Question: Is it possible to have a wildcard subdomain that does not include a specific subdomain?
'''
*.mydomain.com OK
login.mydomain.com SKIP
'''
I cannot access my login container when using a wildcard on my app container. Below is an image of what I am trying to accomplish. (the traffic logo should technically be between the list of routes and the containers)

The following configuration does not work if the rule 'HostRegexp:{subdomain:[a-z]+}.${HOST_DOMAIN}' is included.
This configuration successfully works after removing the host regex for everything EXCEPT the wildcard subdomains.
'''
services:
traefik:
image: traefik
volumes:
- /var/run/docker.sock:/var/run/docker.sock:ro
- .traefik.toml:/etc/traefik/traefik.toml:ro
ports:
- "80:80"
- "443:443"
api:
image: my-api-image
labels:
- "traefik.enable=true"
- "traefik.port=80"
- "traefik.frontend.rule=Host:app.${HOST_DOMAIN}; PathPrefix: /api"
app:
image: my-app-image
labels:
- "traefik.enable=true"
- "traefik.port=80"
- "traefik.frontend.rule=Host:app.${HOST_DOMAIN}"
- "traefik.frontend.rule=HostRegexp:{subdomain:[a-z]+}.${HOST_DOMAIN}" # this second rule overwrites the first rule and I am aware of that, I am just showing what rules i've tried :)
login:
image: my-login-image
labels:
- "traefik.enable=true"
- "traefik.port=80"
- "traefik.frontend.rule=Host:login.${HOST_DOMAIN}"
'''
My problem is currently with the 'app' container. I am getting a bad gateway if I have the following included as a frontend rule:
'''
"traefik.frontend.rule=HostRegexp:{subdomain:[a-z]+}.${HOST_DOMAIN}"
'''
I also tried leaving the above under app, and removing the following without any luck:
'''
"traefik.frontend.rule=Host:app.${HOST_DOMAIN}"
'''
Any suggestions or ideas would be appreciated. Thanks.
Edit:
Rewording this a bit.
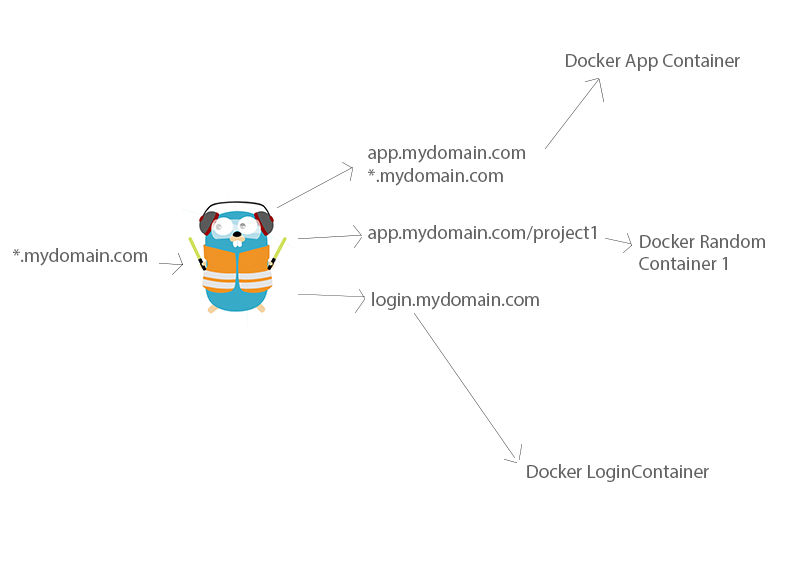
Answer: So this is what worked for me:
'''
version: '2'
services:
traefik:
image: traefik
volumes:
- /var/run/docker.sock:/var/run/docker.sock:ro
# I removed your traefik.toml as you did not specify what is in it, so it's irrelevant
ports:
- "80:80"
- "443:443"
# Very helpful for debugging dashboard can be seen at http://localhost:8080 if the port is exposed
- "8080:8080"
labels:
# You don't want traefik trying to create proxy for itself
- "traefik.enable=false"
# Since we have no traefik.toml any longer, let's put the essentials on the command line
command: ["--api","--docker"]
app:
# this is my test image of a web server that dumps request back to the caller
image: andrewsav/talkback
# the hostname is a part of the dump, so let's specify something that we can relate to
hostname: "app"
labels:
# note that you want this frontened to match the last. otherwise it will match login.${HOST_DOMAIN}"
- "traefik.frontend.priority=1"
- "traefik.enable=true"
- "traefik.port=80"
- "traefik.frontend.rule=HostRegexp:{subdomain:[a-z]+}.${HOST_DOMAIN}"
api:
image: andrewsav/talkback
hostname: "api"
labels:
# this frontend needs to match before the one above
- "traefik.frontend.priority=2"
- "traefik.enable=true"
- "traefik.port=80"
- "traefik.frontend.rule=Host:app.${HOST_DOMAIN}; PathPrefix: /api"
login:
image: andrewsav/talkback
hostname: "login"
labels:
- "traefik.frontend.priority=3"
- "traefik.enable=true"
- "traefik.port=80"
- "traefik.frontend.rule=Host:login.${HOST_DOMAIN}"
'''
A few notes:
- - <URL>